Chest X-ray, AP view. Patient: 58 years old, sex M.
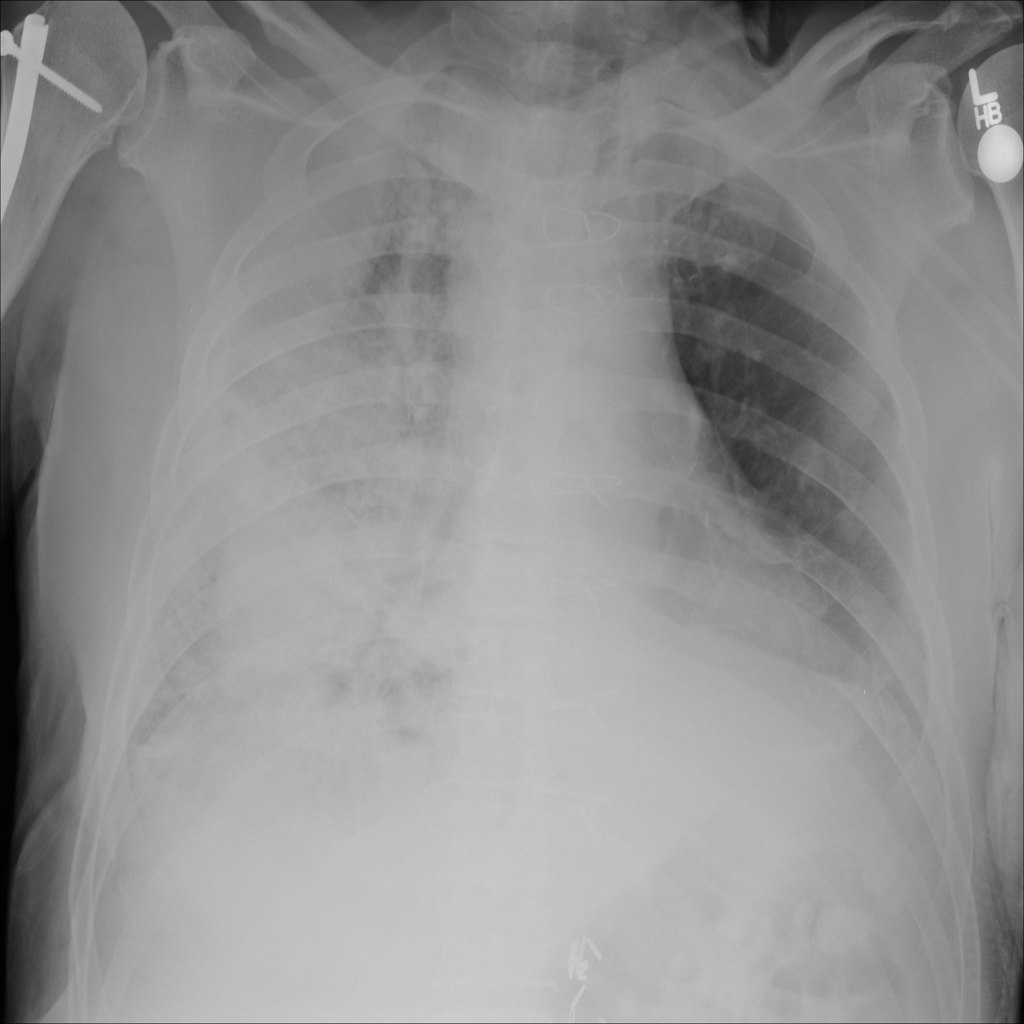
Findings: Consolidation, Mass